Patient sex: M
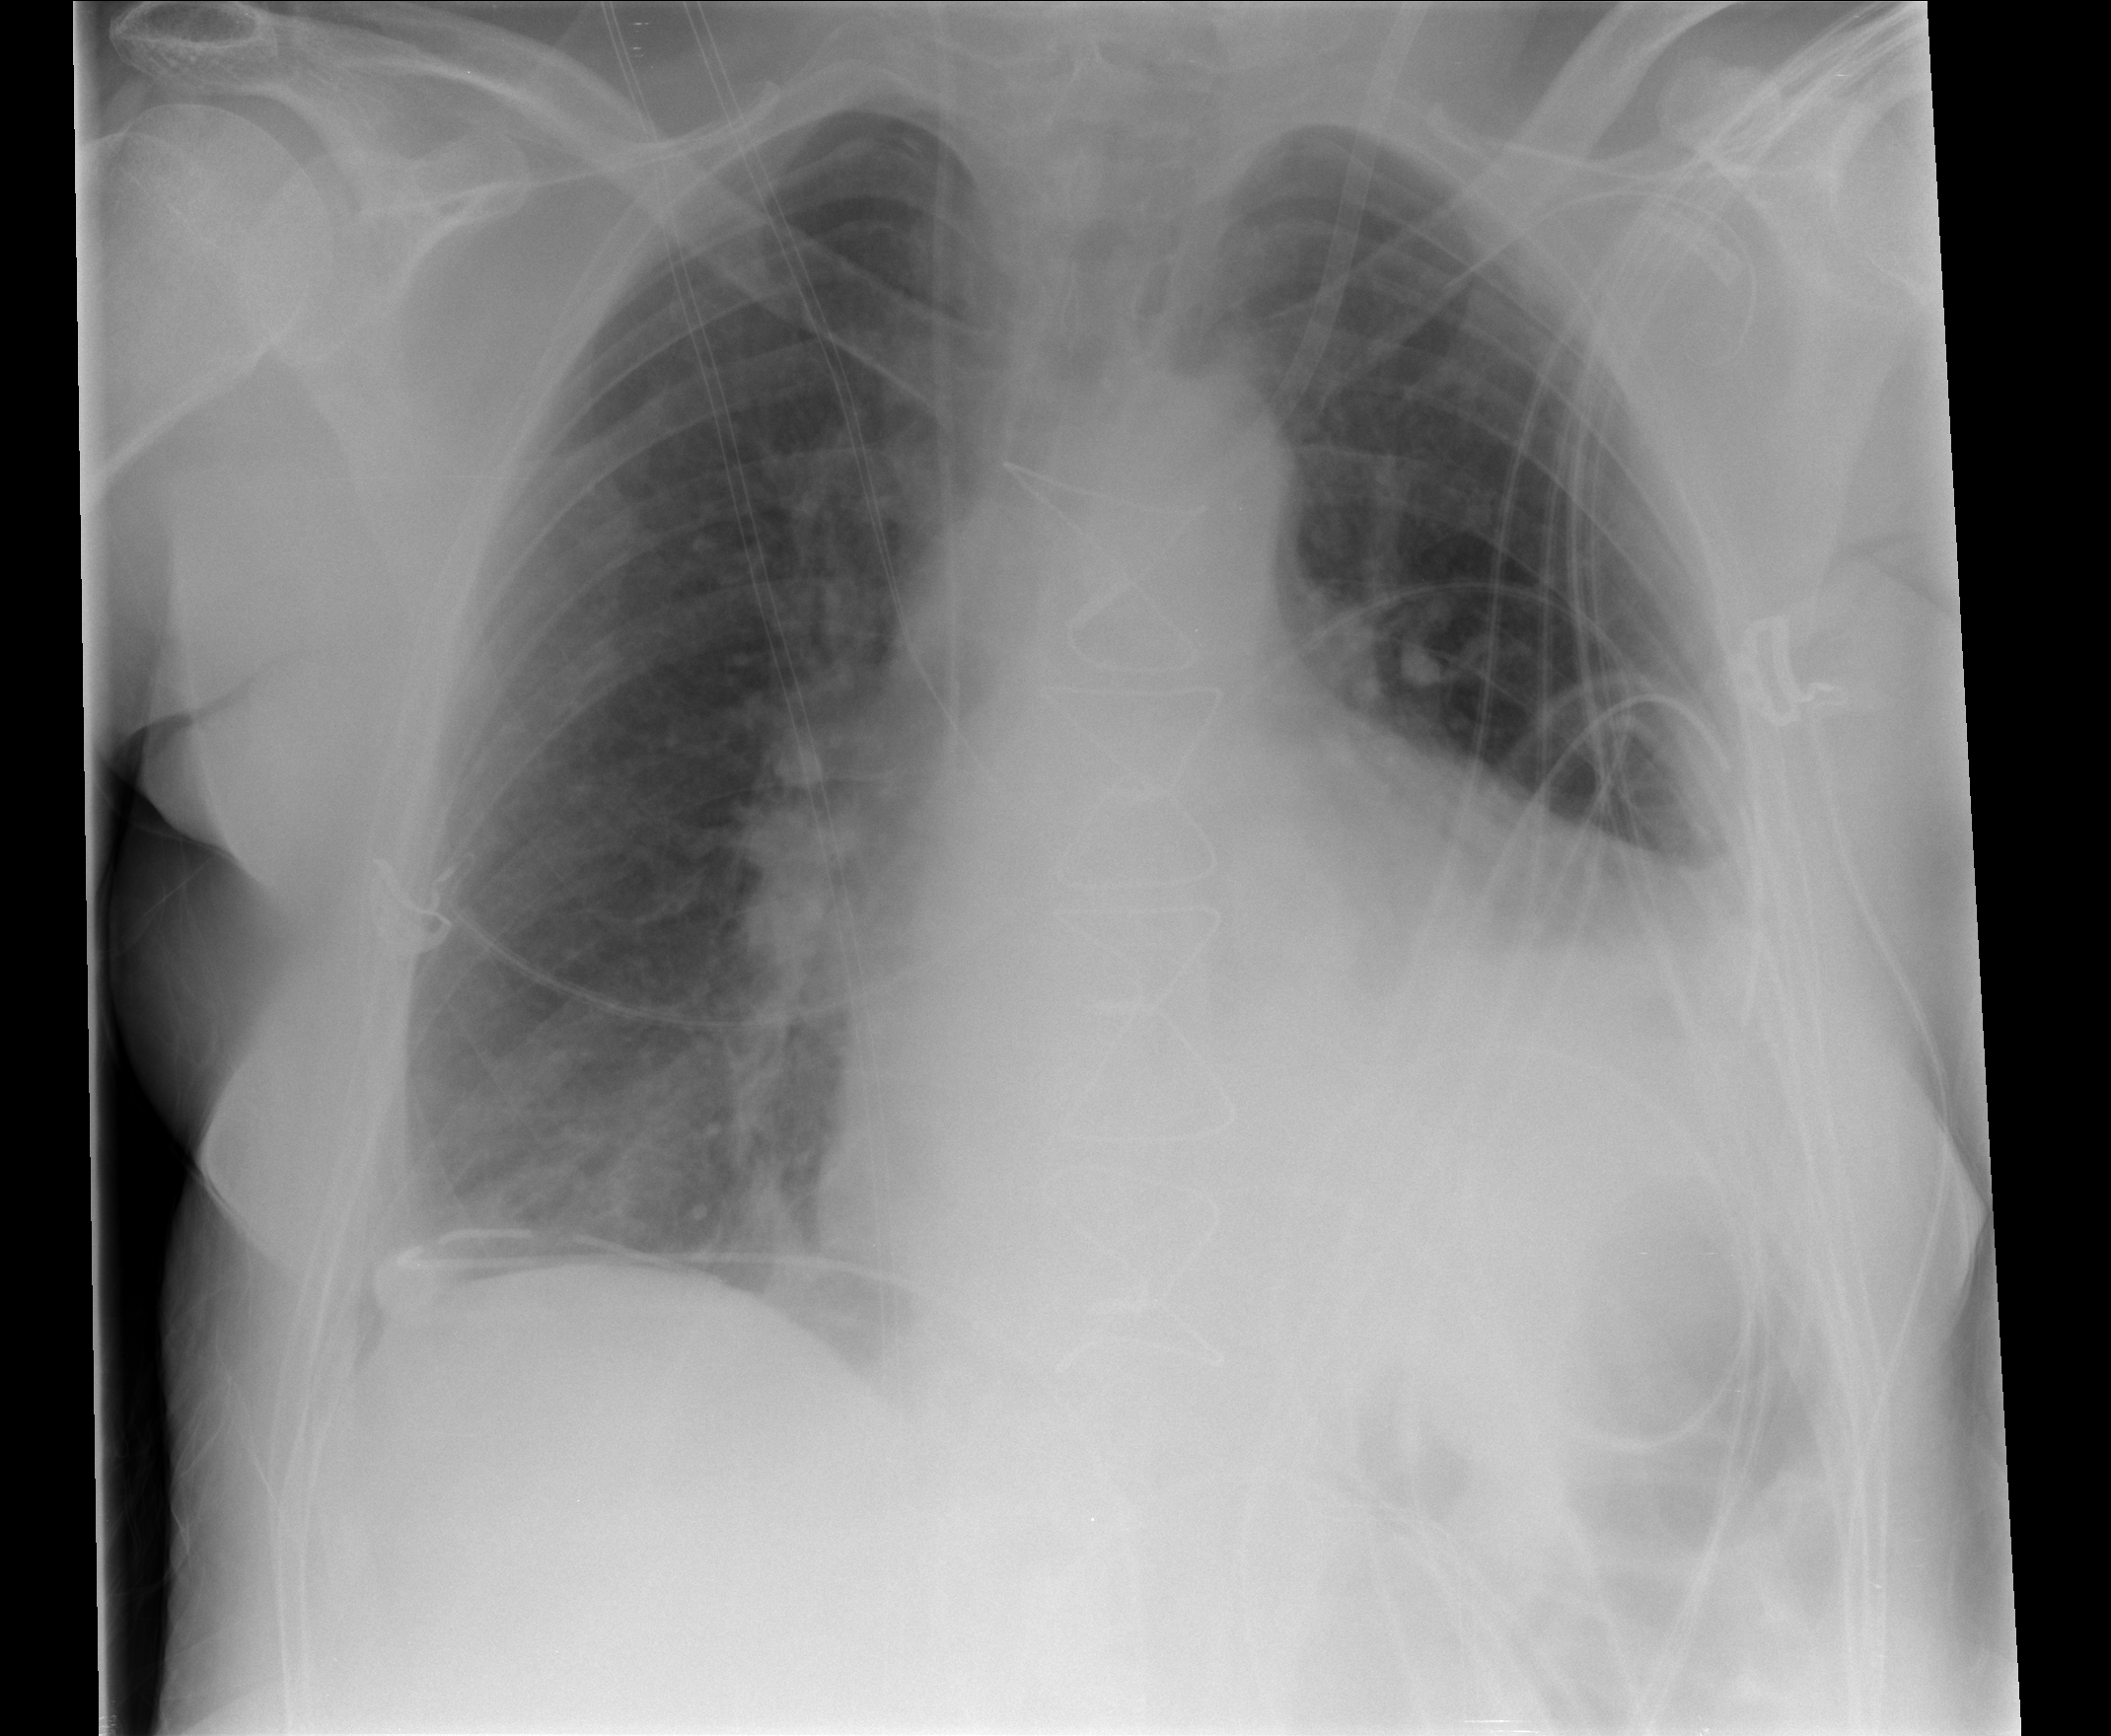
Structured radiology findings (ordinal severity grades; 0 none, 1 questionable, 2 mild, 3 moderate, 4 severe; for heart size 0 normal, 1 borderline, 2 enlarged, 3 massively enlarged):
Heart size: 2
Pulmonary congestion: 2
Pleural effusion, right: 0
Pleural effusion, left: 2
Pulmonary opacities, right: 0
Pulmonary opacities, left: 0
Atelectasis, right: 2
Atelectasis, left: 2